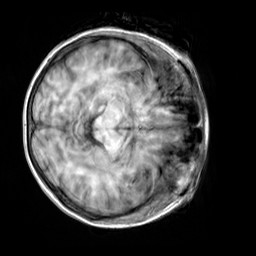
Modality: T1w
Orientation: axial
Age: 25
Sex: female
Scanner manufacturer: siemens
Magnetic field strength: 3 T
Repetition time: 2.3 s
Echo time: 0.00303 s